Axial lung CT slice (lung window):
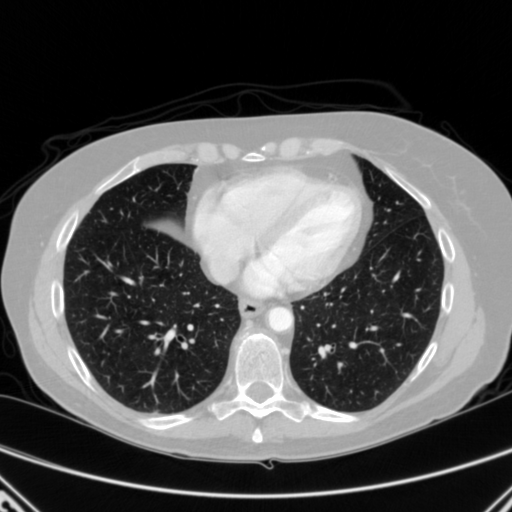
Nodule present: no